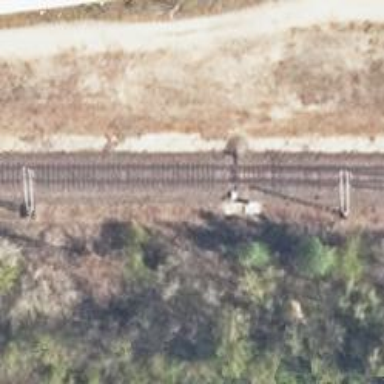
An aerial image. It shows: Rail yard with electrified contact lines. The area features embankment.